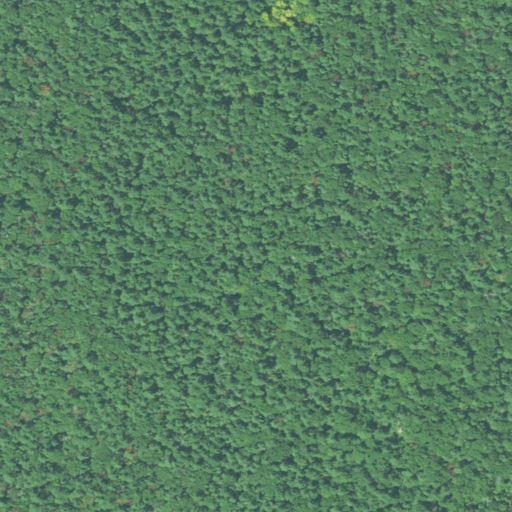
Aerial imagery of mountain in Rhode Island named Hungry Hill containing evergreen forest and mixed forest